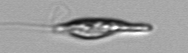
Label: Euglena